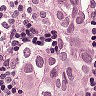
Metastatic tissue present: yes